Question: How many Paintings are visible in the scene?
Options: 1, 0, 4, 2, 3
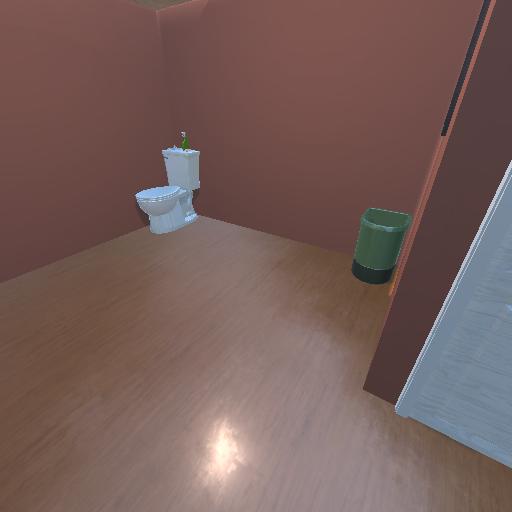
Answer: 1